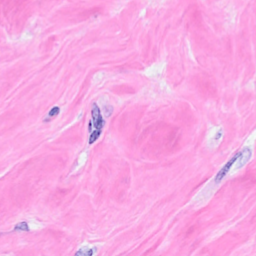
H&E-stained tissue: Breast